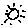
Label: sun